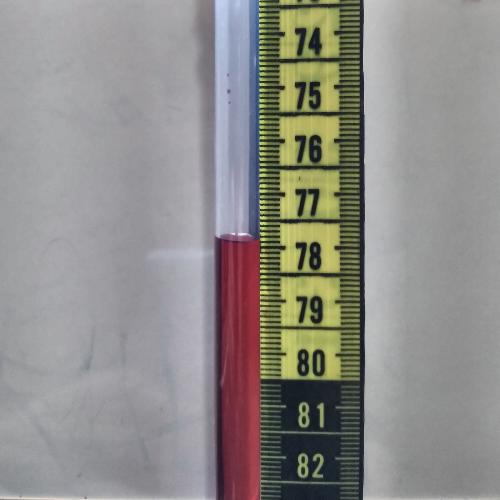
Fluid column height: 77.9 cm